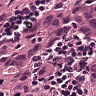
Metastatic tissue present: yes